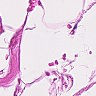
Metastatic tissue present: no